Question: I'm going to migrate to android studio.
I would like to use this library :
<URL>
I followed below link steps to import this library :
<URL>
now, how can I use the sample of this project ?

I've tested the following steps but did not work:
file => import project
..\94\FoldableLayout-master\FoldableLayout-master\sample
file => import module
..\94\FoldableLayout-master\FoldableLayout-master\sample
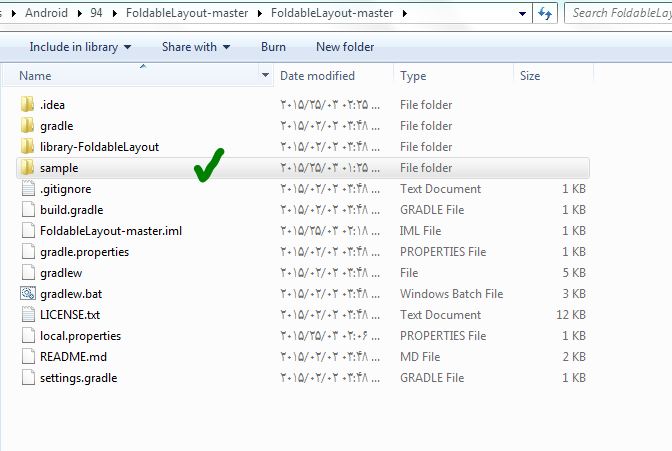
Answer: You should copy/paste your sample folder into your project directory then enter below line in the '../project/settings.gradle' file :
'''
> incldue ':sample'
'''